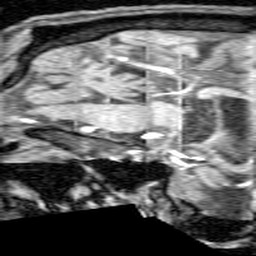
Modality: angio
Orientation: sagittal
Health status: ill
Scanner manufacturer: siemens
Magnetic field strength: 1.5 T
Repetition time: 0.039 s
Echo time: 0.00502 s